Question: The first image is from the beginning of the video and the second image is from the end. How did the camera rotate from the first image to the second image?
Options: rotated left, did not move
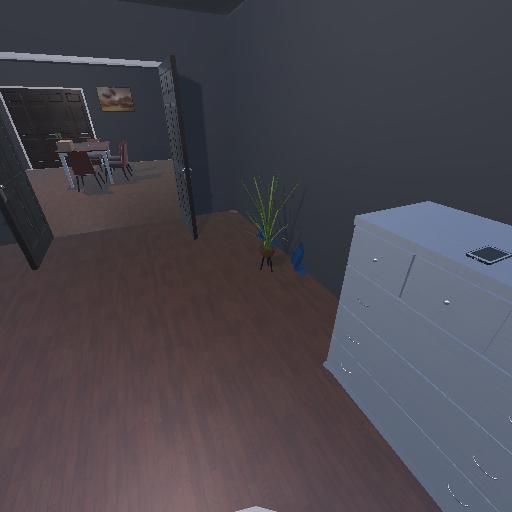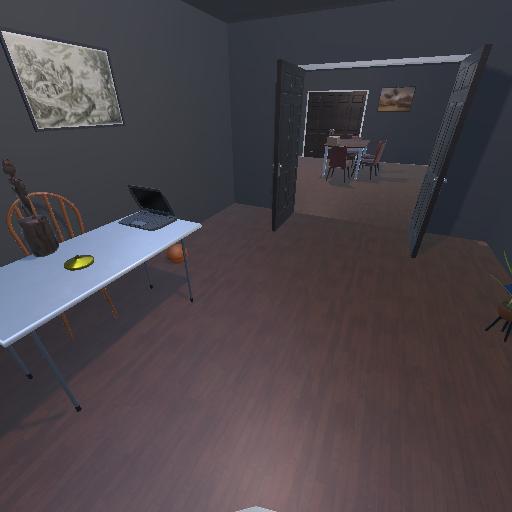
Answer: rotated left